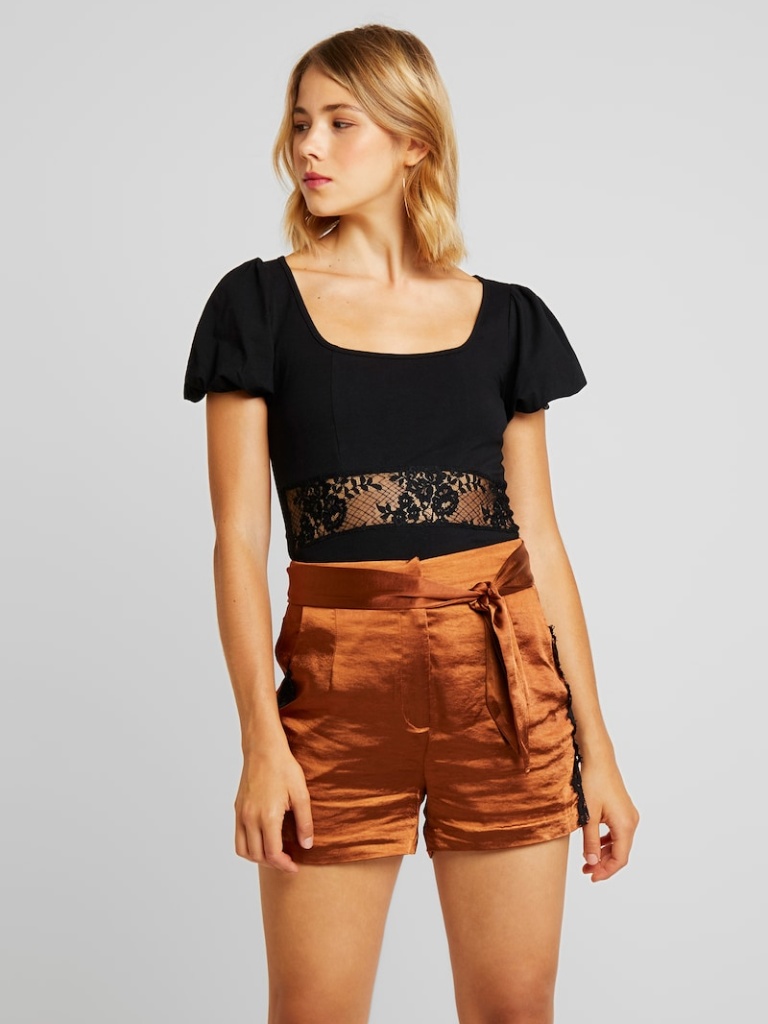
lace tight short sleeve full length Fully Tucked in scoop bodysuit